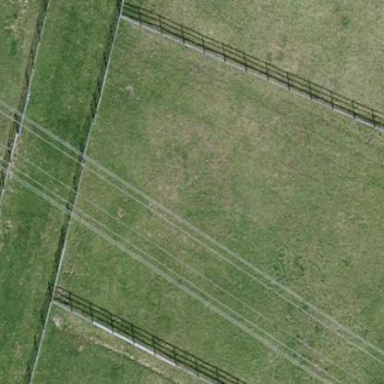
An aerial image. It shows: Meadow bordered by fence.